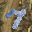
Label: 7